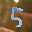
Label: 5